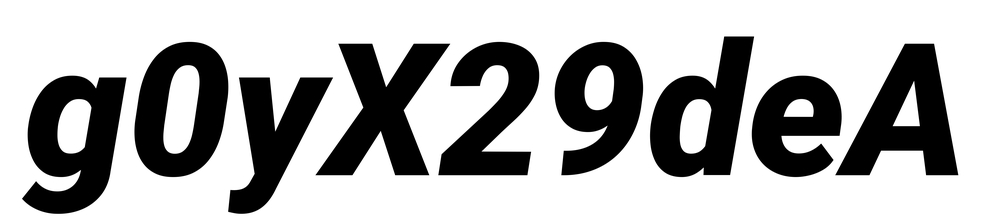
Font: Roboto-Italic_Black_Italic